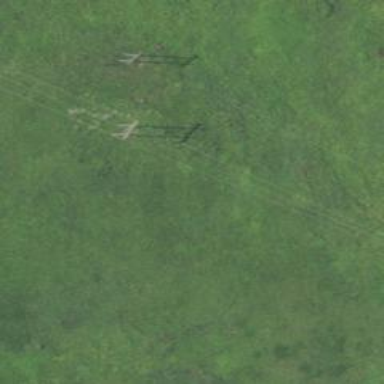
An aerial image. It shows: H-frame power tower with distinctive design.